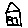
Label: house